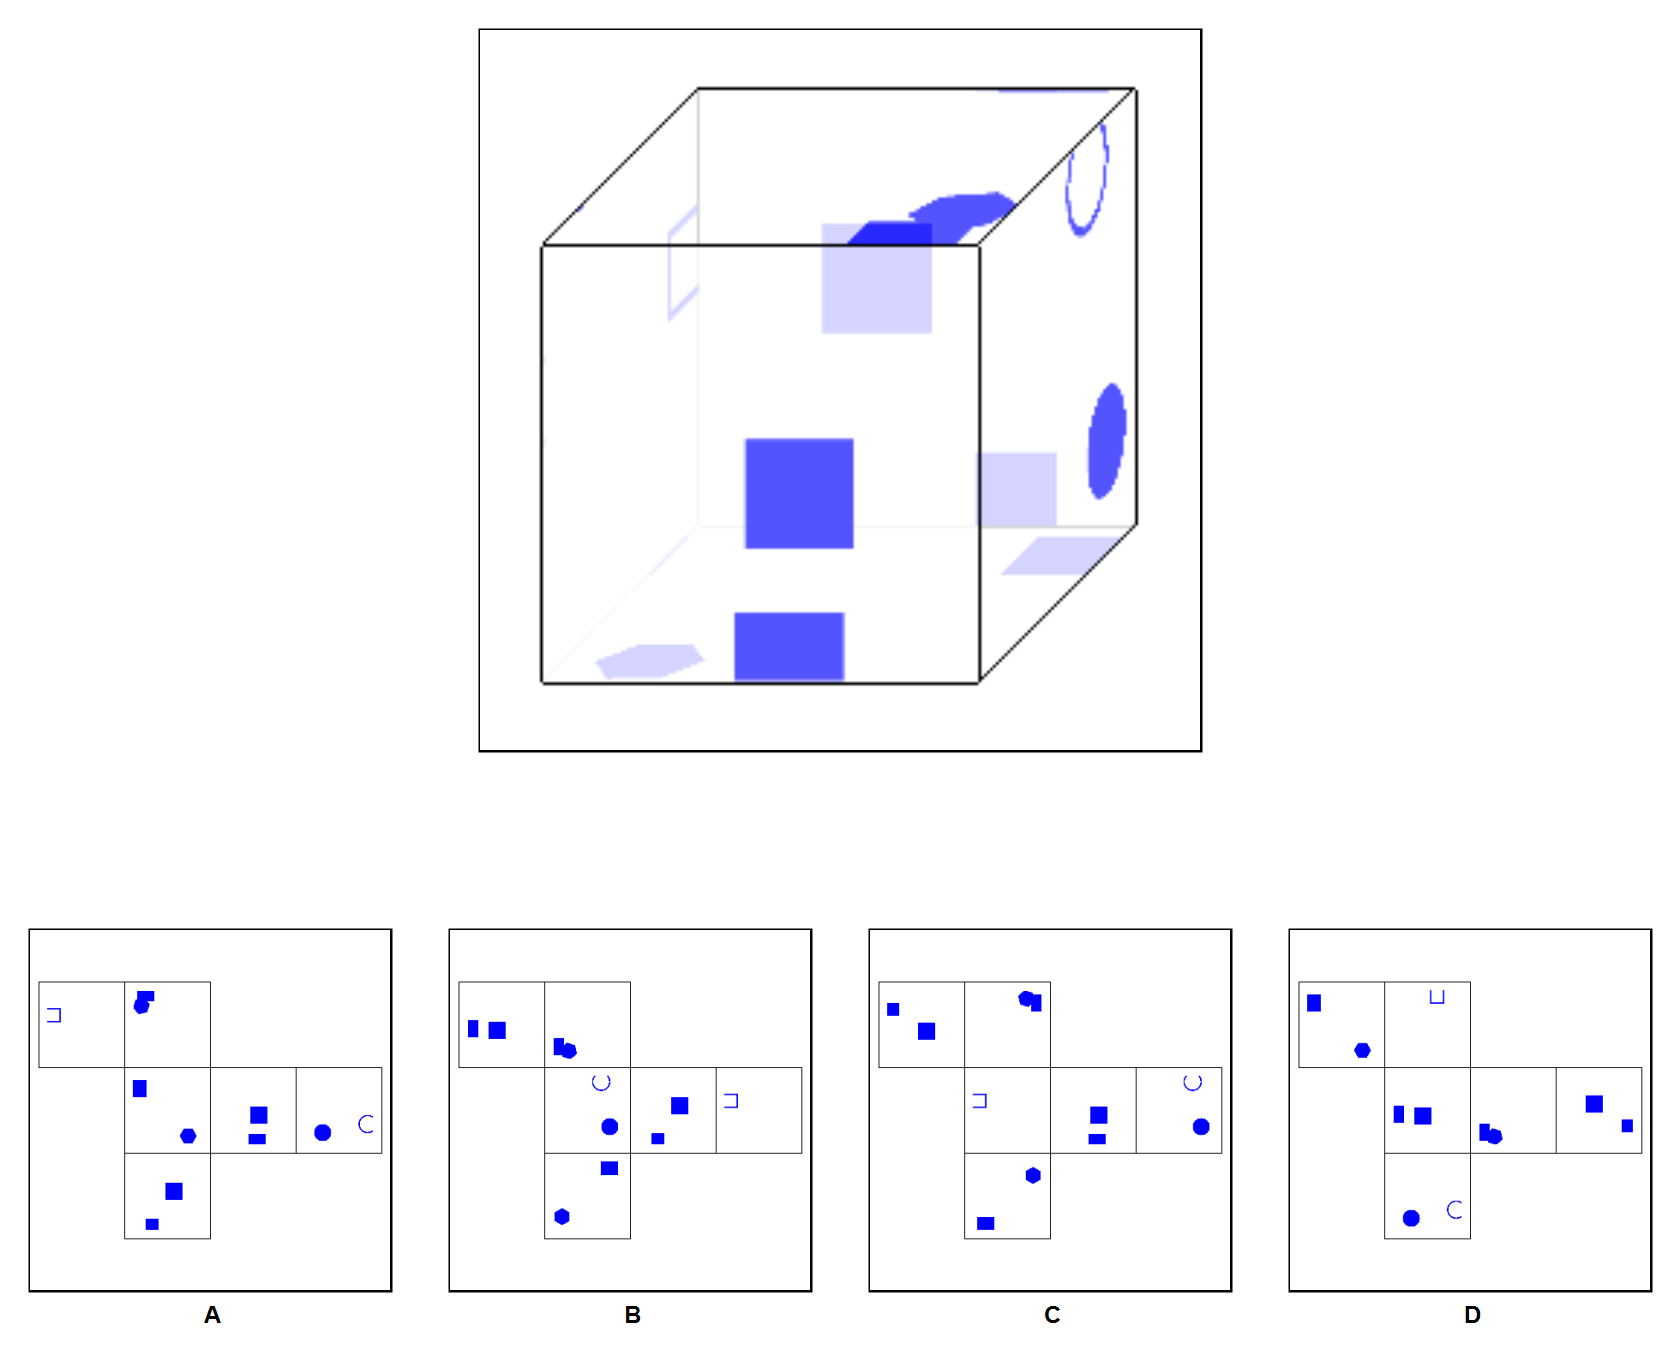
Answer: A